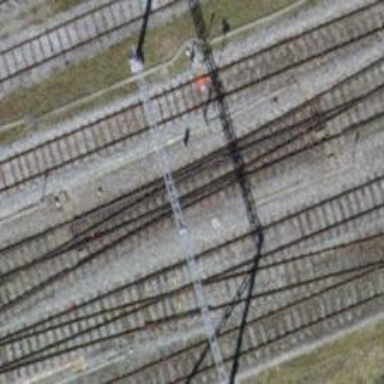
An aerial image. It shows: Railway switch.